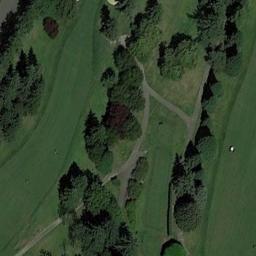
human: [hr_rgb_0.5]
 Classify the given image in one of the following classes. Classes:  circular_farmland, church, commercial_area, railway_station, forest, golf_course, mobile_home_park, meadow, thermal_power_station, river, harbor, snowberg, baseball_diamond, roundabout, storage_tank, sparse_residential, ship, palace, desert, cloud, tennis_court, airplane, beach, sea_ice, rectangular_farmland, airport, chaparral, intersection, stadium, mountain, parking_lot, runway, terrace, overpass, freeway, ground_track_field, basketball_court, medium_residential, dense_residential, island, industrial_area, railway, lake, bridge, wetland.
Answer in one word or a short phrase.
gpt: golf_course